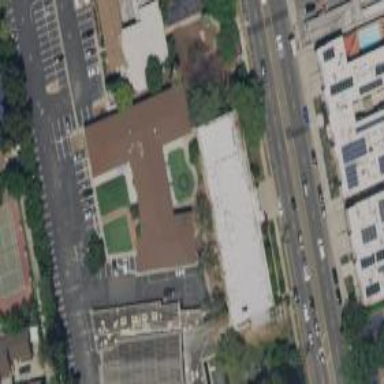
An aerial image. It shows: School.